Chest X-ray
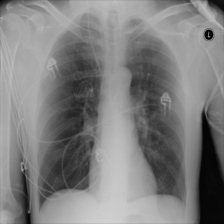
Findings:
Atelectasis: negative
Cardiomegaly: negative
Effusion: negative
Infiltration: negative
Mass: negative
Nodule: negative
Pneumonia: negative
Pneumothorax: negative
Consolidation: negative
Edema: negative
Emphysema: negative
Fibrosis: negative
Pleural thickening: negative
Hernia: negative